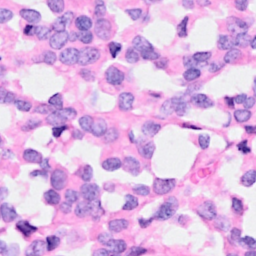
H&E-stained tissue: Breast